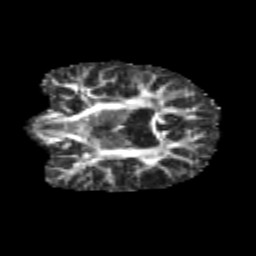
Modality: FA
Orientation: coronal
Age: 9
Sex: male
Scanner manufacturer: siemens
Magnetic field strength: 3 T
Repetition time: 3.8 s
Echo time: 0.07 s